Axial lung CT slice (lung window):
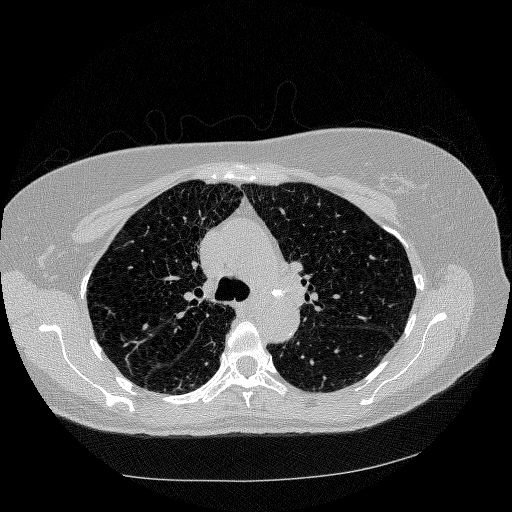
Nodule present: no